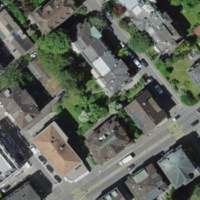
EUNIS habitat code: 54
Species observed at this site:
Chelidonium majus
Cardamine hirsuta